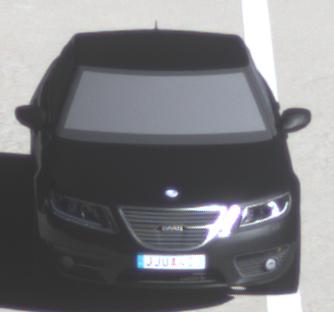
Make: Saab
Model: 5-Sep
Detailed model: 9-5 1.6T
Model produced from: 2010/06
Model produced until: 2011/12
Doors: 4
Color: black
Road condition: dry road
Daytime: midday
Contrast: high contrast